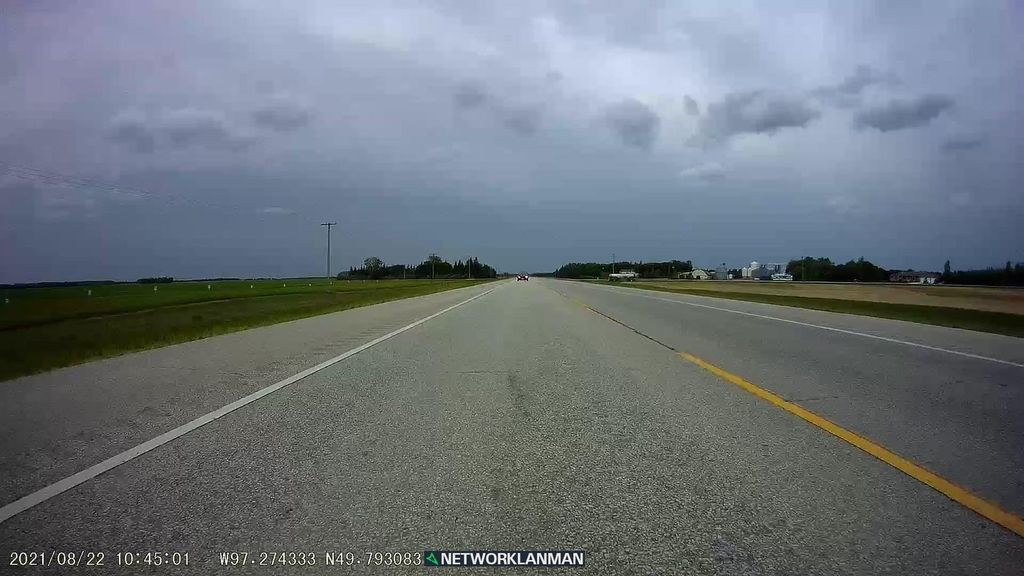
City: winnipeg